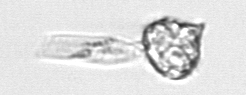
Label: Protoperidinium